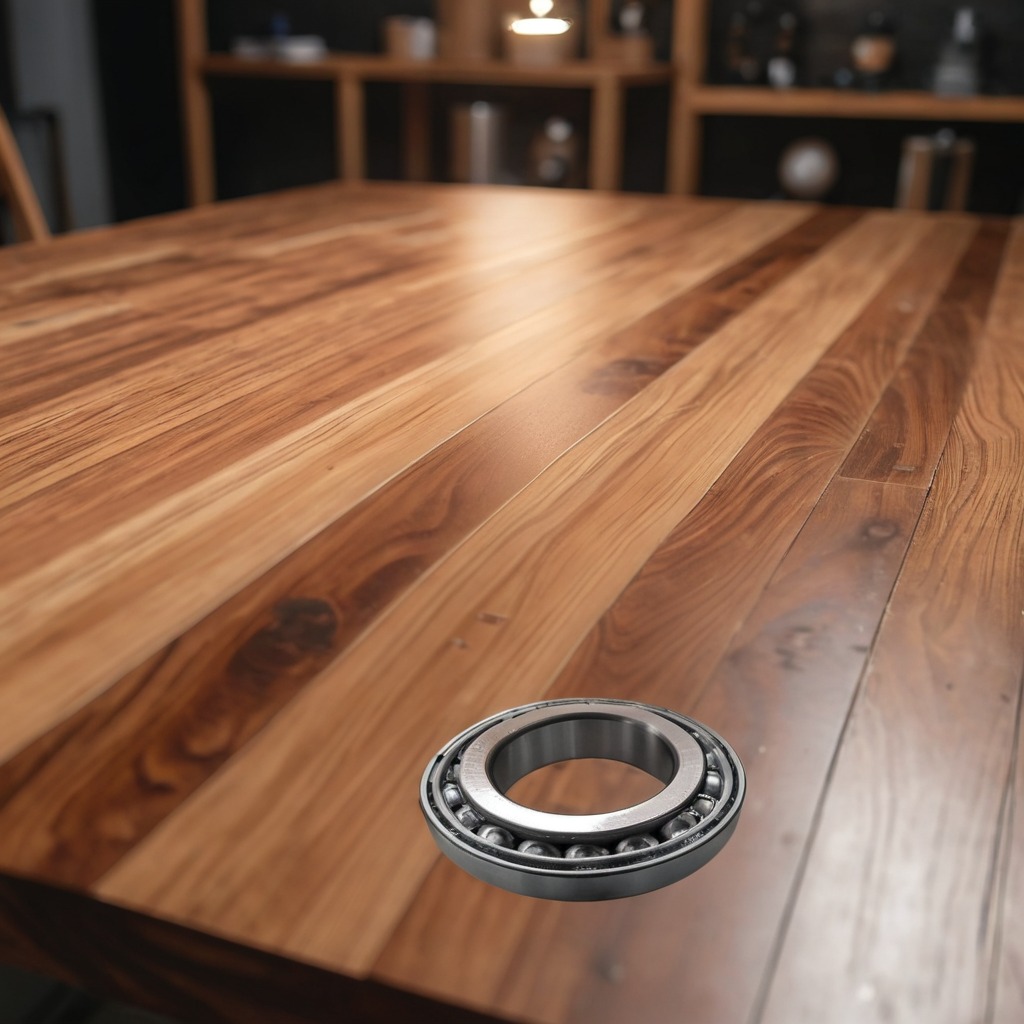
A metal ball bearing is lying on a wooden table in a carpentry studio with rich wood textures side lighting.